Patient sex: M
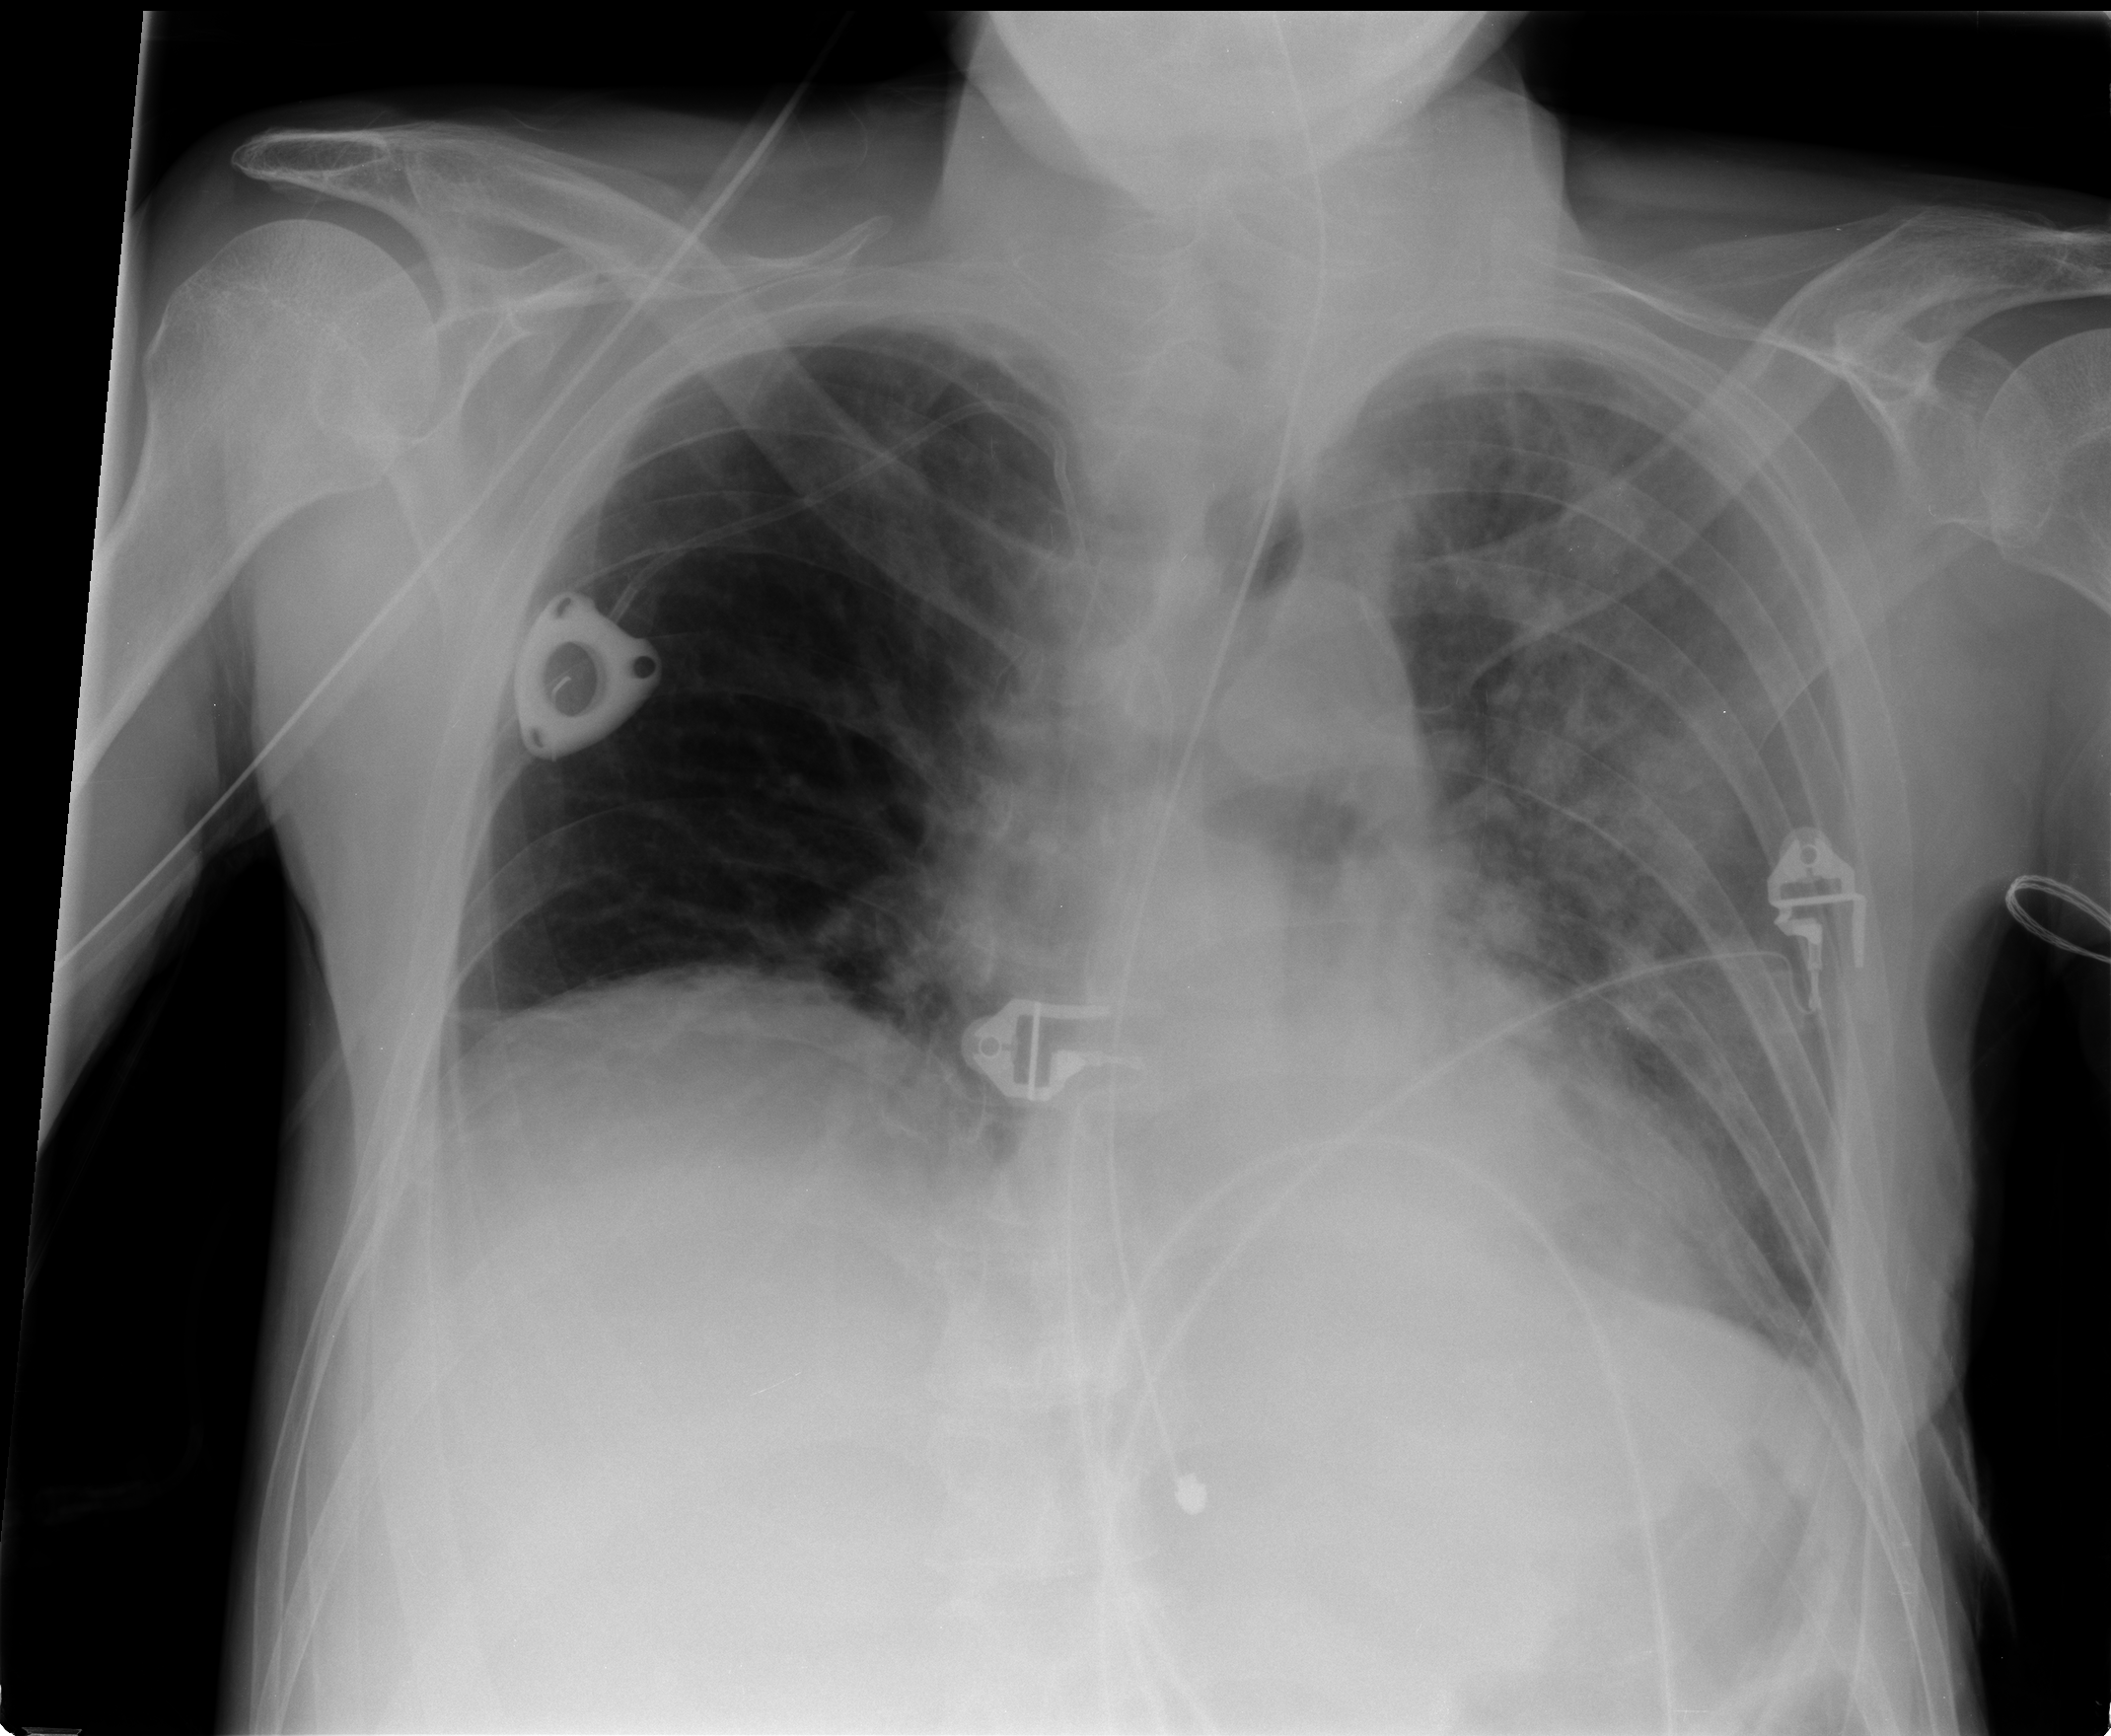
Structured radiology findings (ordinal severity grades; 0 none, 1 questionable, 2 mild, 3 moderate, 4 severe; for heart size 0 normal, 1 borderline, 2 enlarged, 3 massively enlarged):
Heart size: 0
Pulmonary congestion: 2
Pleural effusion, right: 0
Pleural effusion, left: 2
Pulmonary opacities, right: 0
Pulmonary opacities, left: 2
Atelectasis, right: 2
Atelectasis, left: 2